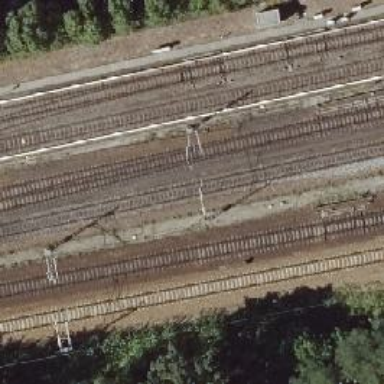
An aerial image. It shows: Railway signal.